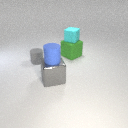
small gray rubber cylinder to the left of large gray metal cube